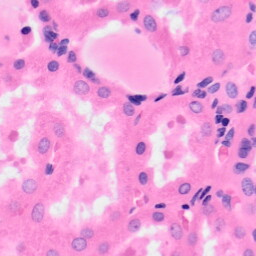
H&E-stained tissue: Kidney